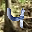
Label: 4